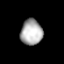
Tissue: prostate
Cell type: T cells
Senescence score: 0.3284
Nuclear area (px): 547
Mean DAPI intensity: 173.369